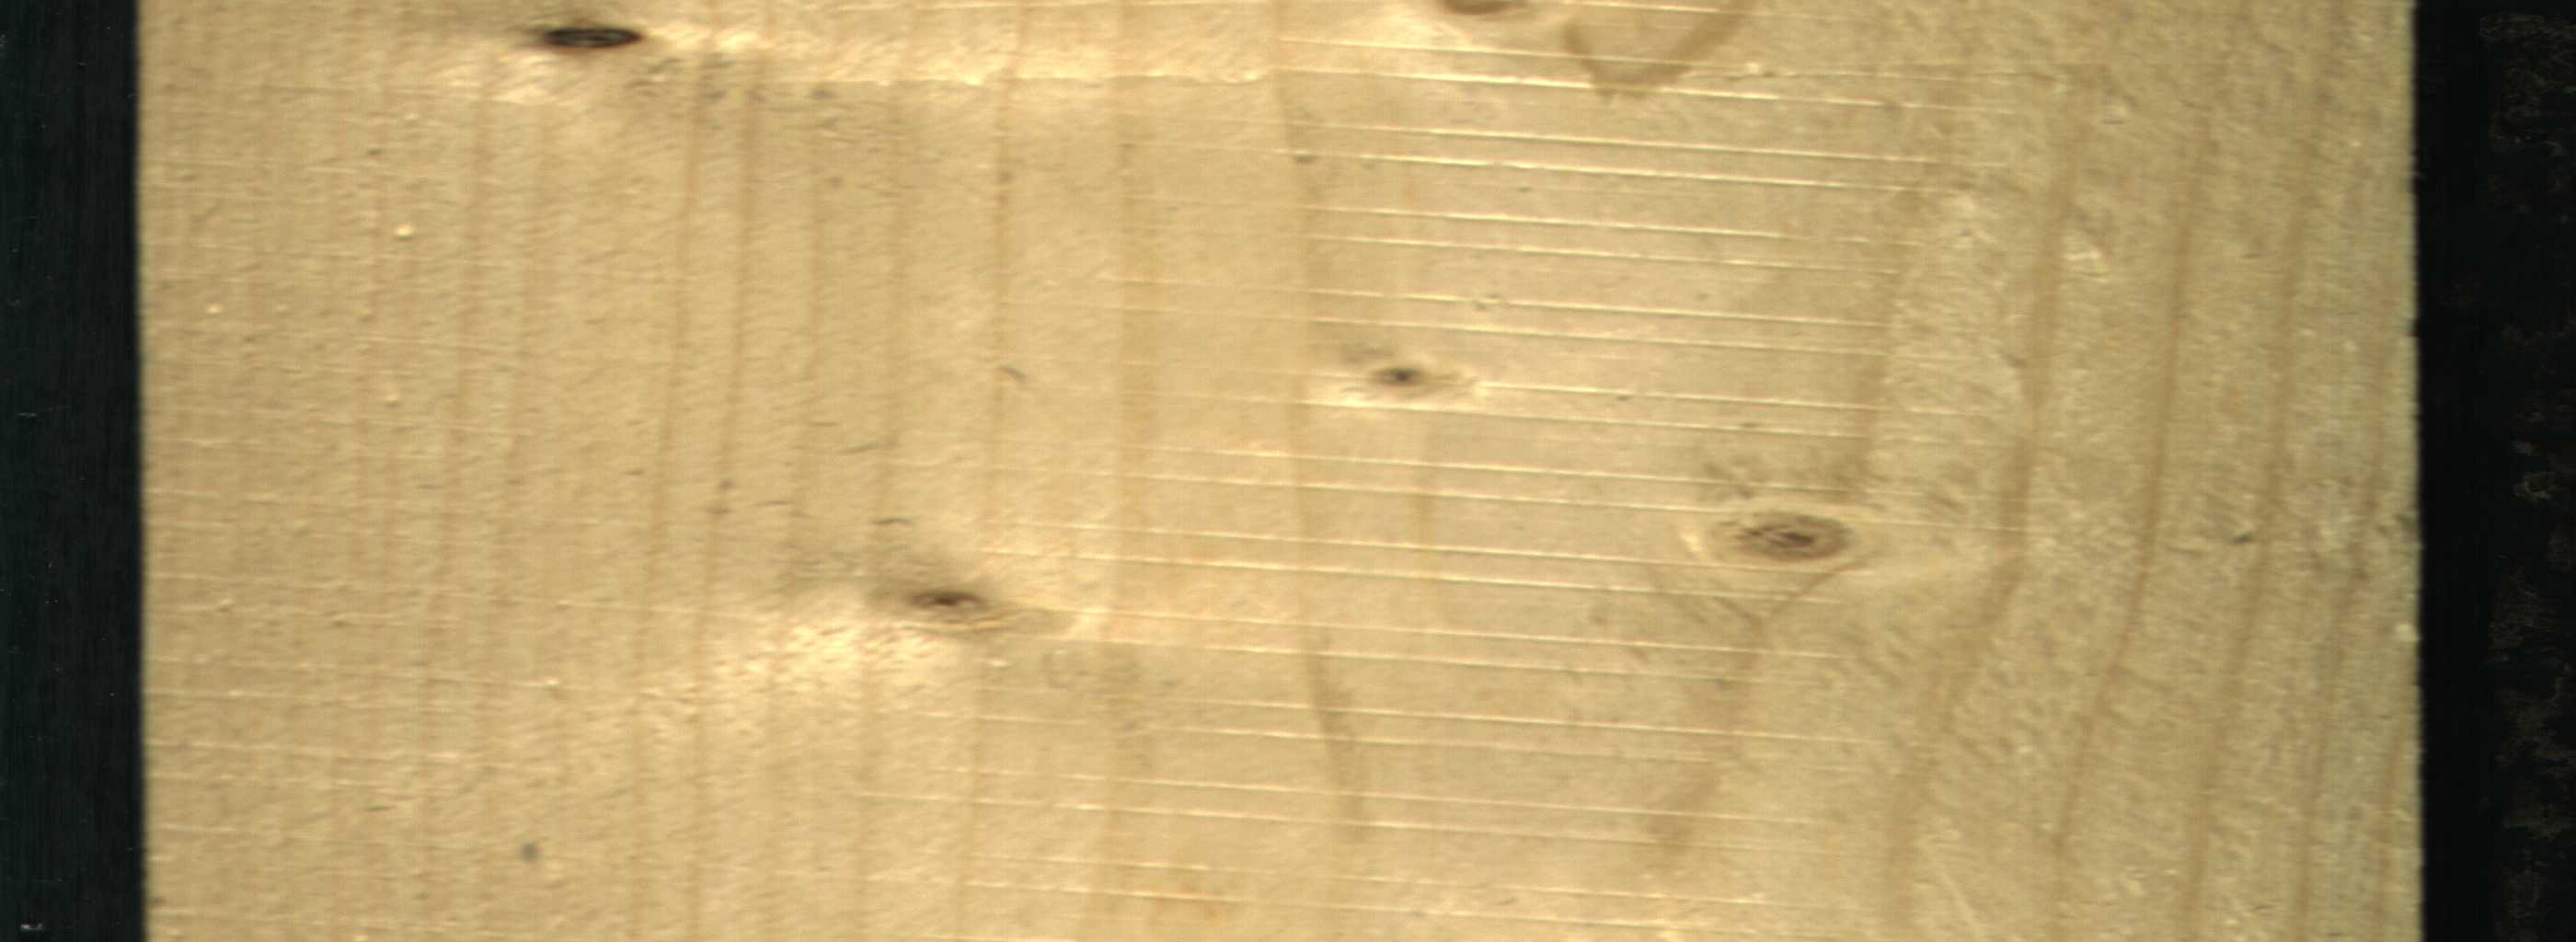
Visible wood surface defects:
Dead_Knot
Live_Knot
Live_Knot
Live_Knot
Live_Knot